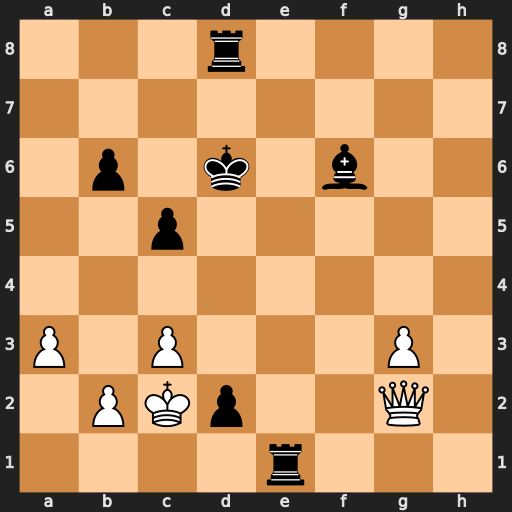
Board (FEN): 3r4/8/1p1k1b2/2p5/8/P1P3P1/1PKp2Q1/4r3
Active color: w
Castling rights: -
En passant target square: -
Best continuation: Qxd2+ Kc7 Qxe1